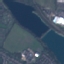
Label: River